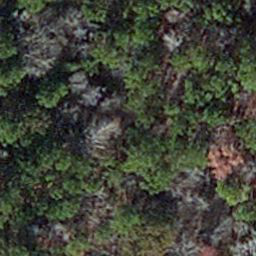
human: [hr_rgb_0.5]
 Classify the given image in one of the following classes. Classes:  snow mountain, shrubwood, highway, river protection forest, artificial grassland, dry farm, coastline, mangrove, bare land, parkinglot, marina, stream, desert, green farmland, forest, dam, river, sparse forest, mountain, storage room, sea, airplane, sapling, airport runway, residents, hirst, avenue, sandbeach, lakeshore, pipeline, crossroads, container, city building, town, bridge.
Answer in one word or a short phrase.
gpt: sapling